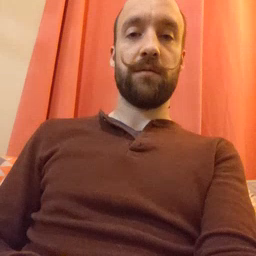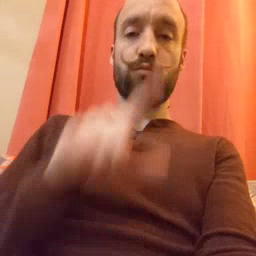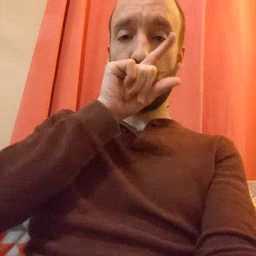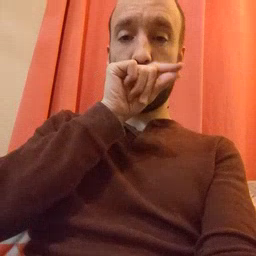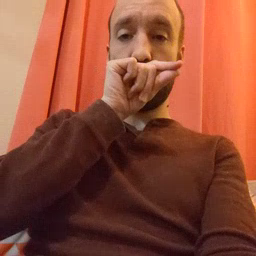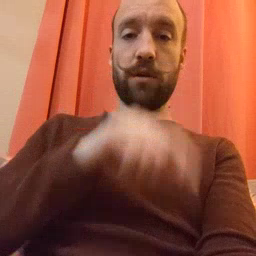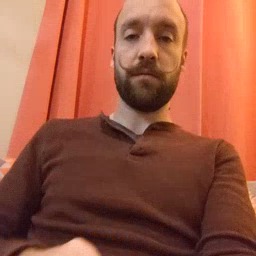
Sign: bird